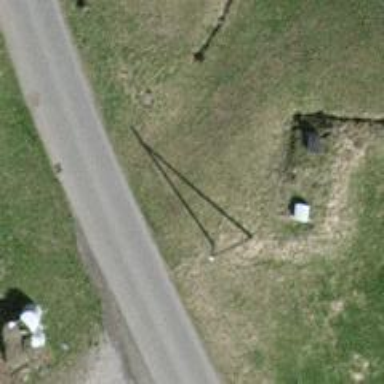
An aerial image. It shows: Minor power line.